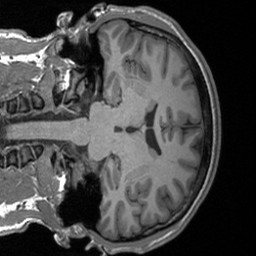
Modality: T1w
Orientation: coronal
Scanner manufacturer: siemens
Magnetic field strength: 3 T
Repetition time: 1.9 s
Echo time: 0.00226 s